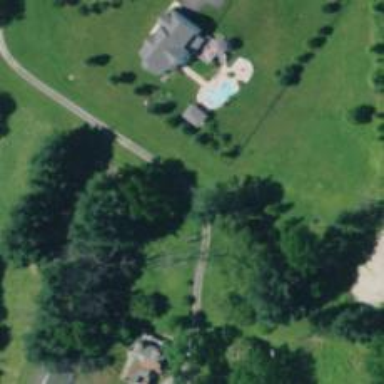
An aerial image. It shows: Driveway.